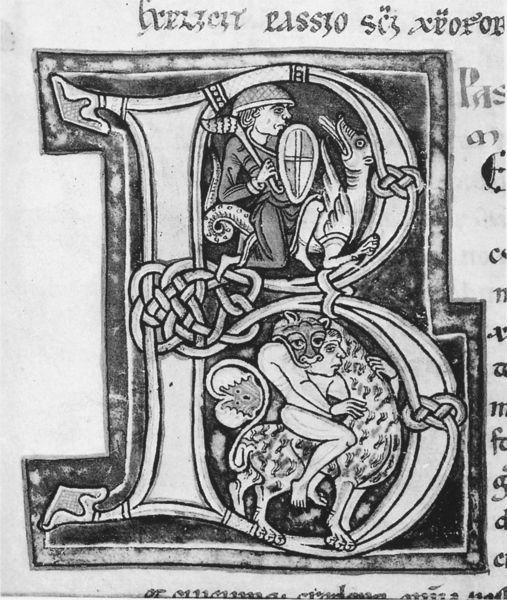
Titel: Lektionar
Standort: Herkunftsregion: Frankreich (EU - F)
Institution: Paris, Bibliothèque Nationale
Schlagwörter: kopf, mann, menschen, bunt, männer, zeichnung, hund, tier, tiere, leute, ornament, knoten, mensch, bild, hals, gold, reiter, fell, reiten, schrift, detail, verzierung, schild, mond, buch, kloster, seite, schwarzweiß, text, buchstabe, soldat, initiale, helm, ritter, buchseite, mittelalter, krieger, löwe, töten, keule, erschlagen, ungeheuer, drachen, beissen, drache, monster, untier, latein, kapitälchen, initial, buchmalerei, manuskript, illumination, ungetüm, gebissen, b, buchstabe b, 1300, keltenknoten, krieger+, lbuchstabe, in den hals beissen, nudelsieb, buchdruck aus dem barock buchstabe b, manuskriptseite, schreibeer, keuule